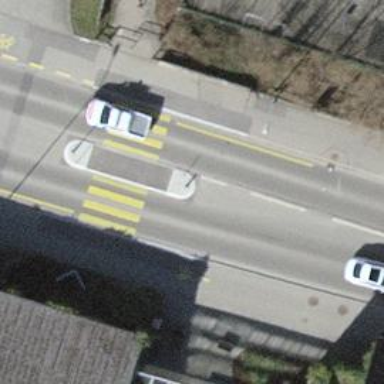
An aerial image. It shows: Zebra crossing with safety island in the middle. The crossing also has traffic calming measures in place.